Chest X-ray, PA view. Patient: 68 years old, sex M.
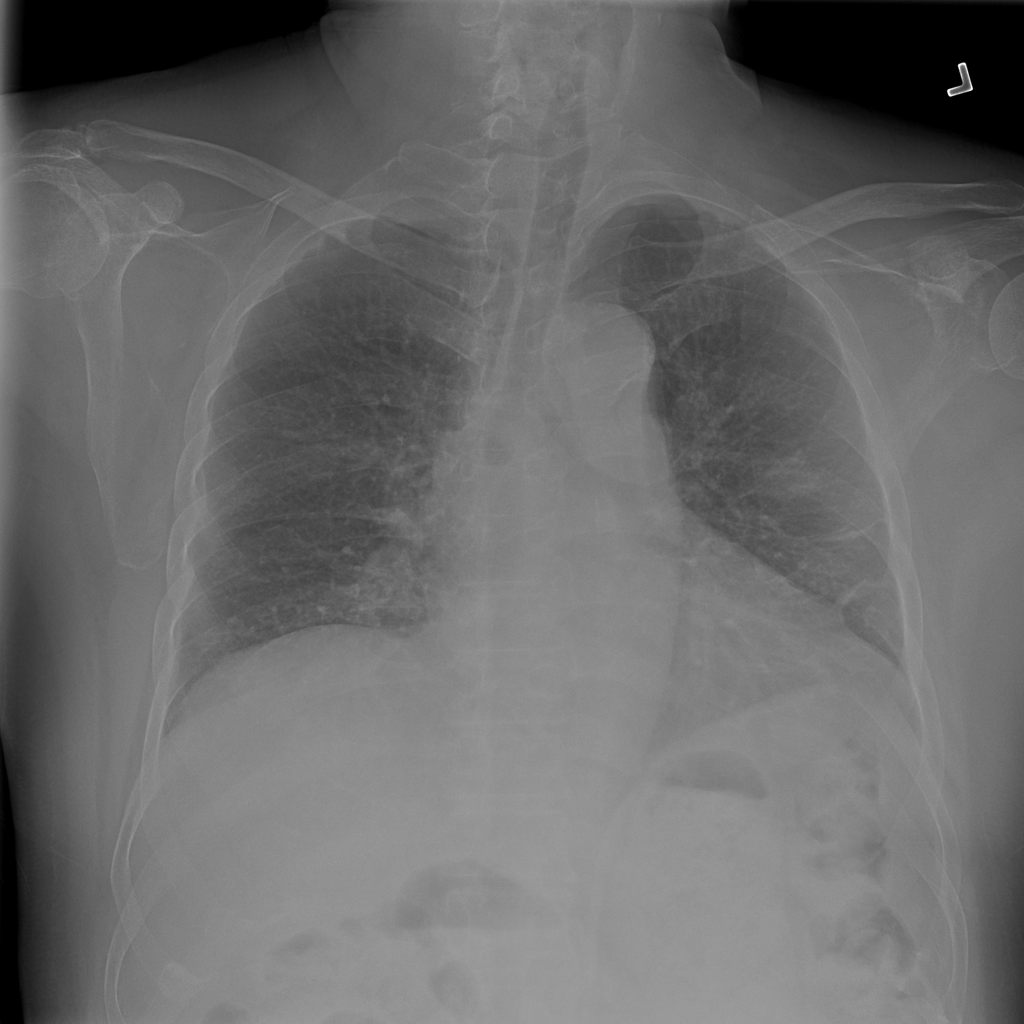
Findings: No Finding